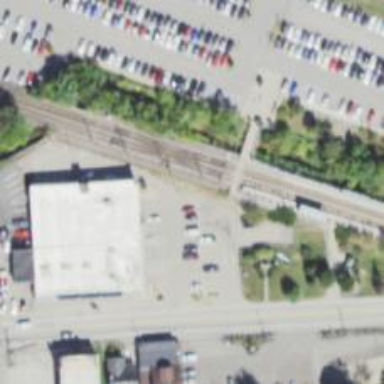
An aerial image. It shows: Railway crossing.